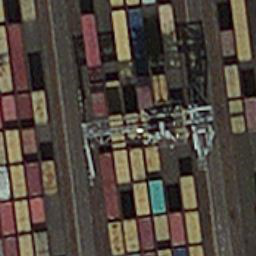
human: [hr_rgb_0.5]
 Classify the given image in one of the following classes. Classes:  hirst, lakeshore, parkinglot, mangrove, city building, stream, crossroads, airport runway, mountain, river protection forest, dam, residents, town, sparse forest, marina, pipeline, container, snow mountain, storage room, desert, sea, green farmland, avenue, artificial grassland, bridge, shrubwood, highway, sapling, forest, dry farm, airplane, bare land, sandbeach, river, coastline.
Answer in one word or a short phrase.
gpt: container